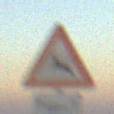
Verkehrszeichen: WildwechselRechts
Zusatzzeichen unten: LaengeEinerStrecke1
Umgebung: Outdoor, Nature
Tageszeit: SunriseSunset
Wetter: Clear
Licht: Natural
Jahreszeit: NotSpecified
Kontrast: HighContrast